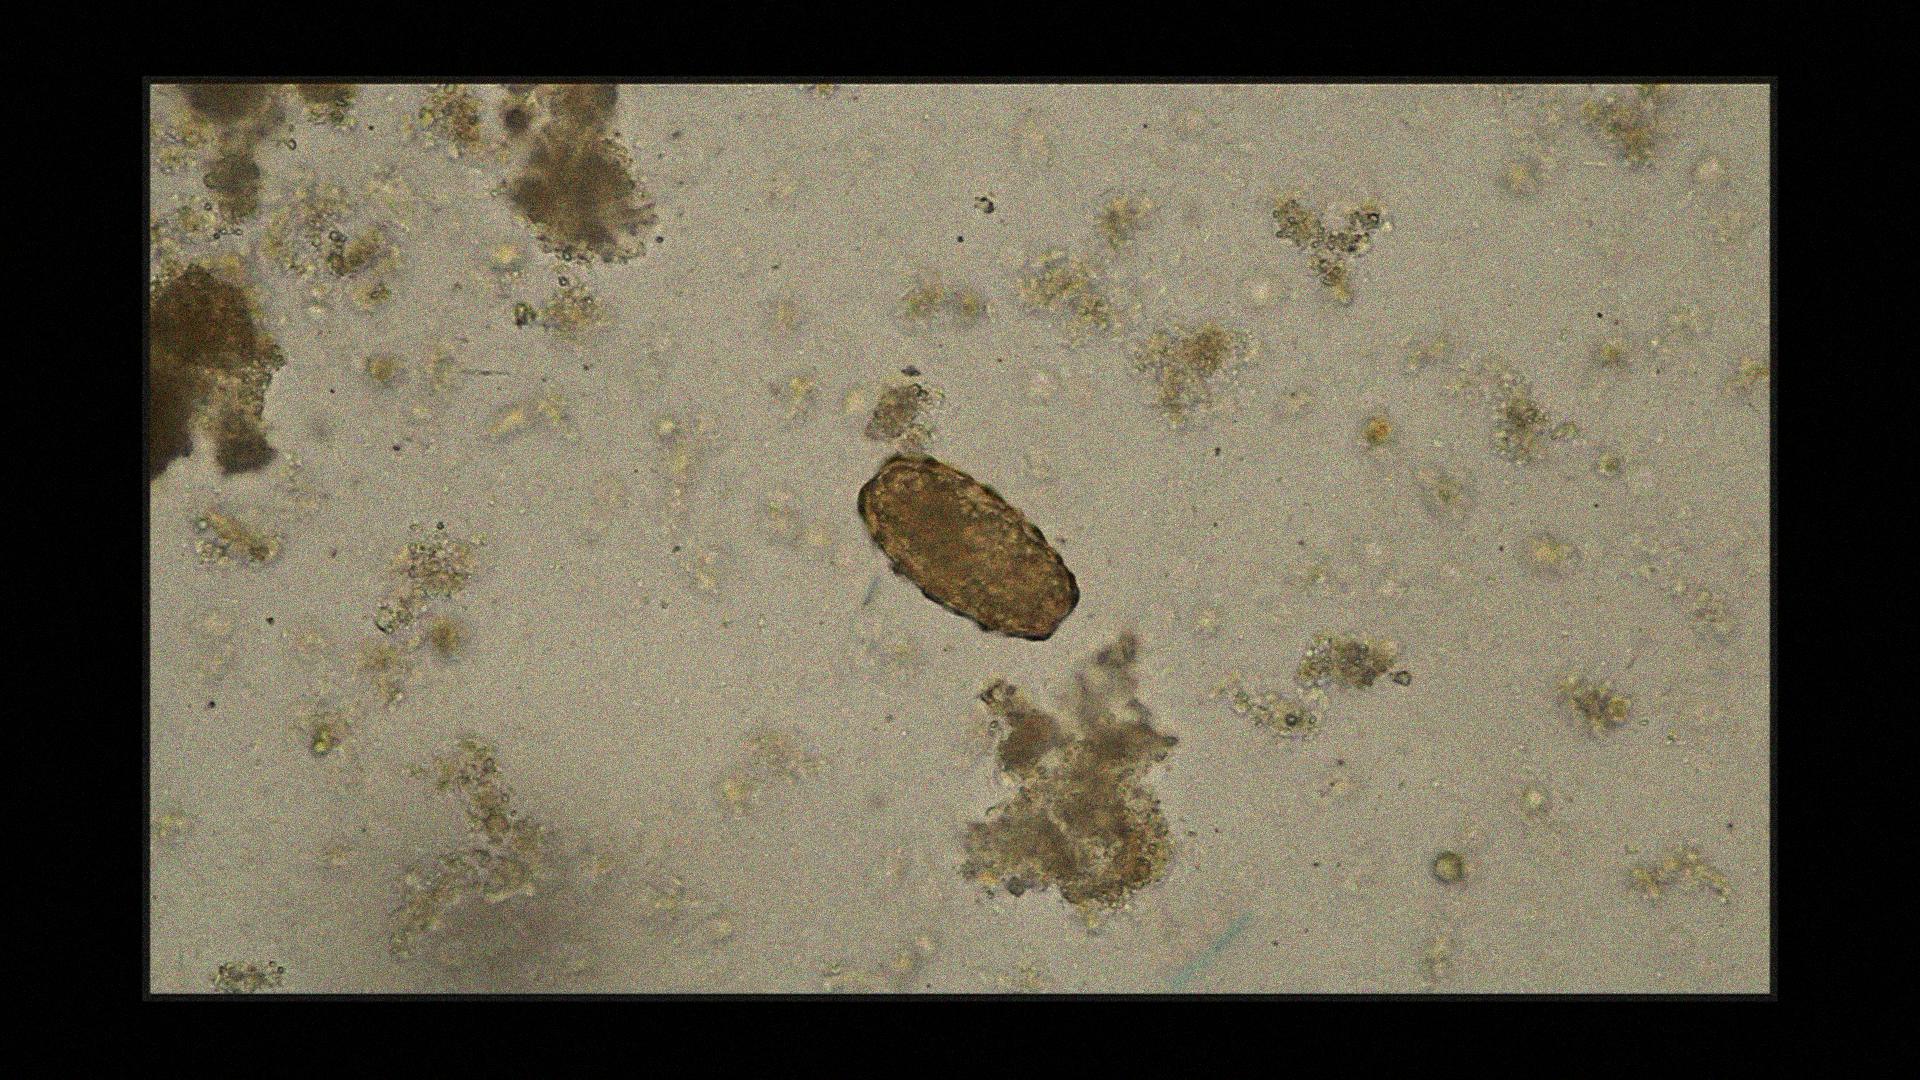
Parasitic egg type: Ascaris lumbricoides